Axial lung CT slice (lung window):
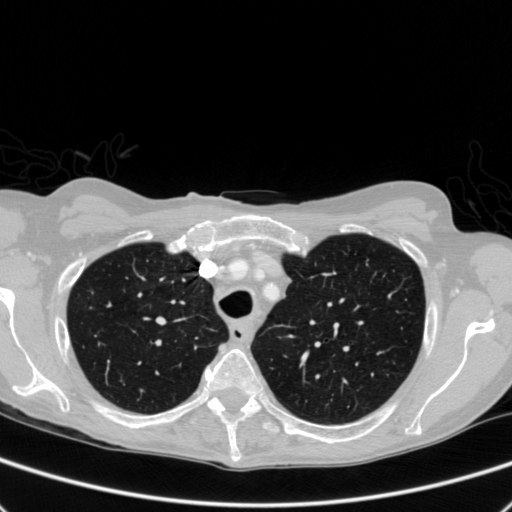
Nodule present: no